Question: I am trying to create a navigation menu which is vertical and up to 3-level navigation and last level is toggable menu (when u click on last level menu,a set of submenu appears below that).A sample structure of the menu structure is similar to this

I tried below code but doesn't getting desired output
'''
<!DOCTYPE html>
<html lang="en">
<head>
<meta charset="utf-8">
<meta http-equiv="X-UA-Compatible" content="IE=edge">
<meta name="viewport" content="width=device-width, initial-scale=1">
<!-- The above 3 meta tags *must* come first in the head; any other head content must come *after* these tags -->
<title>Bootstrap </title>
<!-- Bootstrap -->
<!-- Latest compiled and minified CSS -->
<link rel="stylesheet" href="https://maxcdn.bootstrapcdn.com/bootstrap/3.3.4/css/bootstrap.min.css">
<link href="StyleSheet1.css" rel="stylesheet" />
<!-- Optional theme
<link rel="stylesheet" href="">
-->
<!-- HTML5 shim and Respond.js for IE8 support of HTML5 elements and media queries -->
<!-- WARNING: Respond.js doesn't work if you view the page via file:// -->
<!--[if lt IE 9]>
<script src="https://oss.maxcdn.com/html5shiv/3.7.2/html5shiv.min.js"></script>
<script src="https://oss.maxcdn.com/respond/1.4.2/respond.min.js"></script>
<![endif]-->
<style type="text/css">
.dropdown-submenu {
position: relative;
border-bottom: 1px solid #ccc;
}
.dropdown-submenu > .dropdown-menu {
top: 0;
left: 100%;
margin-top: -6px;
margin-left: -1px;
-webkit-border-radius: 0 6px 6px 6px;
-moz-border-radius: 0 6px 6px;
border-radius: 0 6px 6px 6px;
}
.dropdown-submenu:hover > .dropdown-menu {
display: block;
}
.dropdown-submenu > a:after {
display: block;
content: " ";
float: right;
width: 0;
height: 0;
border-color: transparent;
border-style: solid;
border-width: 5px 0 5px 5px;
border-left-color: #ccc;
margin-top: 5px;
margin-right: -10px;
}
.dropdown-submenu:hover > a:after {
border-left-color: #fff;
}
.dropdown-submenu.pull-left {
float: none;
}
.dropdown-submenu.pull-left > .dropdown-menu {
left: -100%;
margin-left: 10px;
-webkit-border-radius: 6px 0 6px 6px;
-moz-border-radius: 6px 0 6px 6px;
border-radius: 6px 0 6px 6px;
}
ul {
list-style: none;
}
</style>
</head>
<body>
<div class="container">
<div class="col-md-3 column margintop20">
<ul class="nav nav-pills nav-stacked">
<li class="dropdown-submenu active">
<a tabindex="-1" href="#">Client Advice</a>
<ul class="dropdown-menu">
<li class="dropdown-submenu"><a tabindex="-1" href="#">Pre-advice</a></li>
<li class="dropdown-submenu"><a href="#">Strategy & Technical</a></li>
<li class="dropdown-submenu"><a href="#">Research</a></li>
<li class="dropdown-submenu active">
<a href="#">APL & Products</a>
<ul class="dropdown-menu parent">
<li style=" border-bottom: 1px solid #ccc;">
<a href="#">
Approved Product List
<span aria-hidden="true" class="glyphicon glyphicon-plus"></span>
<span aria-hidden="true" class="glyphicon glyphicon-minus" style="display:none;"></span>
</a>
<ul class="child">
<li style="padding:10px 15px;">Platforms</li>
<li style="padding: 10px 15px;">Managed Funds</li>
<li style="padding: 10px 15px;">Wealth Protection</li>
<li style="padding: 10px 15px;">Listed Securities</li>
<li style="padding: 10px 15px;">Wealth Protection</li>
<li style="padding: 10px 15px;">Listed Securities</li>
<li style="padding: 10px 15px;">Listed Securities</li>
</ul>
</li>
<li style=" border-bottom: 1px solid #ccc;"><a href="#">Model Portfolios</a></li>
<li style=" border-bottom: 1px solid #ccc;"><a href="#">Non-approved Products</a></li>
</ul>
</li>
<li class="dropdown-submenu"><a href="#">Implementation</a></li>
<li class="dropdown-submenu"><a href="#">Review</a></li>
<li class="dropdown-submenu"><a href="#">Execution Only</a></li>
</ul>
</li>
<li class="dropdown-submenu"><a href="#">Personal Development</a></li>
<li class="dropdown-submenu"><a href="#">Practice</a></li>
<li class="dropdown-submenu"><a href="#">News</a></li>
</ul>
</div>
</div>
<!-- jQuery (necessary for Bootstrap's JavaScript plugins) -->
<script src="https://ajax.googleapis.com/ajax/libs/jquery/1.11.2/jquery.min.js"></script>
<!-- Include all compiled plugins (below), or include individual files as needed -->
<script src="https://maxcdn.bootstrapcdn.com/bootstrap/3.3.4/js/bootstrap.min.js"></script>
<script>
$('.child').hide(); //Hide children by default
$('.parent').children().click(function () {
event.preventDefault();
$(this).children('.child').slideToggle('slow');
$(this).find('span').toggle();
});
</script>
</body>
</html>
'''
Is there any way to create a vertical multilevel menu structure using bootstrap,jquery I haven't got any multilevel menus with vertical orientation .Facing css issues with this code,not able to create similar navigation menu.
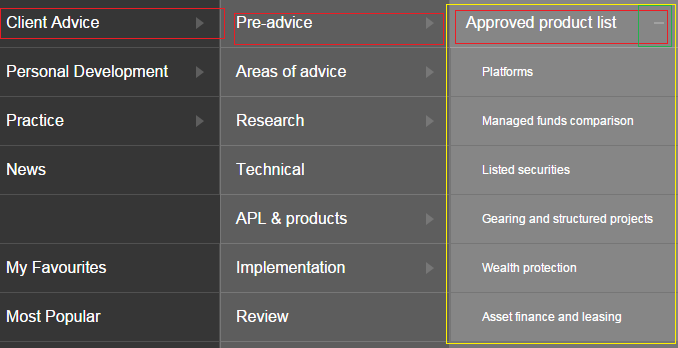
Answer: This may not be the answer you are looking for but it's what I would do in your case.
I use sometimes bootstrap but, as good as it is, in my humble opinion, people are very often thinking it's a miraculous code that can make you do whatever you want, and lately I am finding people spent more time trying to modified bootstrap css's than making the whole css's from scratch (if you know a bit of basic css), not to say so many webs "looking" so simillar.
For what you want to do I would basically clearing ALL classes in the html and just sniping the elements from the container I could do a menu as you show in the image (well, it needs some extra style like adding the arrow icons, shadows and such, but the point is to show you another way to do it).
html:
'''
<div class="container">
<ul class="">
<li class="">
<a tabindex="-1" href="#">Client Advice</a>
<ul class="">
<li class=""><a tabindex="-1" href="#">Pre-advice</a></li>
<li class=""><a href="#">Strategy & Technical</a></li>
<li class=""><a href="#">Research</a></li>
<li class="">
<a href="#">APL & Products</a>
<ul class="parent">
<li >
<a href="#">
Approved Product List
</a>
<ul class="child">
<li >Platforms</li>
<li >Managed Funds</li>
<li >Wealth Protection</li>
<li >Listed Securities</li>
<li >Wealth Protection</li>
<li >Listed Securities</li>
<li >Listed Securities</li>
</ul>
</li>
<li ><a href="#">Model Portfolios</a></li>
<li ><a href="#">Non-approved Products</a></li>
</ul>
</li>
<li class=""><a href="#">Implementation</a></li>
<li class=""><a href="#">Review</a></li>
<li class=""><a href="#">Execution Only</a></li>
</ul>
</li>
<li ><a href="#">Personal Development</a></li>
<li ><a href="#">Practice</a></li>
<li ><a href="#">News</a></li>
</ul>
</div>
'''
And just this css (please notice that when I call directly a '<a>' tag you may need to call it a different way:
'''
html, body {
margin:0;
padding:0;
height:100%;
}
* {box-sizing: border-box;}
.container {
height:100%;
}
a {
color:#fff;
text-decoration:none;
border-bottom:1px dotted #fff;
padding:0px 0px 20px 0px;
width:100%;
display:block;
height:100%;
}
li {
padding:20px 20px 0 20px;
width:100%;
color:#fff;
}
.container ul {height:100%;}
.container > ul {
width:250px;
background-color:#224490;
position:relative;
overflow:visible;
}
.container > ul > li {}
.container > ul > li:hover {background-color:#0f1e41;}
.container > ul > li > ul {
display:none;
position:absolute;
right:-250px;
top:0;
width:250px;
background-color:#18316a;
}
.container > ul > li:hover > ul {
display:block;
}
.container > ul > li > ul >li:hover {background-color:#0f1e41;}
.container > ul > li > ul > li > ul {
display:none;
position:absolute;
right:-250px;
top:0;
width:250px;
background-color:#112551;
}
.container > ul > li > ul > li:hover ul {
display:block;
}
.container > ul > li > ul > li > ul > li:hover {background-color:#0f1e41;}
.container > ul > li > ul > li ul li ul li {
border-bottom:1px dotted #fff;
padding:20px;
}
'''
And I have just kept the classes that activate the script so keep it untouched.
<URL>
I hope this can be usefull for you.
Feel free to ask any question or if you want something you want to modified (and you can't after, of course, trying) I will try my best to help you.